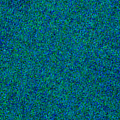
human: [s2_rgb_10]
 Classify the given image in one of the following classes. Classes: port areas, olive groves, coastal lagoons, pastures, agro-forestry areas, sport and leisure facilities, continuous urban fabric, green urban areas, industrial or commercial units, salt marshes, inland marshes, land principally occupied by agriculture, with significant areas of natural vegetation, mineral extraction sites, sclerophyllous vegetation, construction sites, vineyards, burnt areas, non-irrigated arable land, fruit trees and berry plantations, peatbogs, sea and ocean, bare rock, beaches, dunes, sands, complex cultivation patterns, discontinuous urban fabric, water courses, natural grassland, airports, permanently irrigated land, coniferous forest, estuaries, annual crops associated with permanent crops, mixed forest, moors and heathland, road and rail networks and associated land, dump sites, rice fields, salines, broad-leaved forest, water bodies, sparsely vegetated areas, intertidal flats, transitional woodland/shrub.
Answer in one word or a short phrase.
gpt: sea and ocean